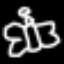
Label: angel